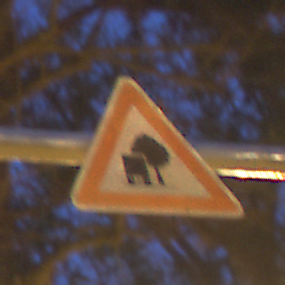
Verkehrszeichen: UnzureichendesLichtraumprofil
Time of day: Night
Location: Outdoor (Urban)
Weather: Clear
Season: NotSpecified
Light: Artificial